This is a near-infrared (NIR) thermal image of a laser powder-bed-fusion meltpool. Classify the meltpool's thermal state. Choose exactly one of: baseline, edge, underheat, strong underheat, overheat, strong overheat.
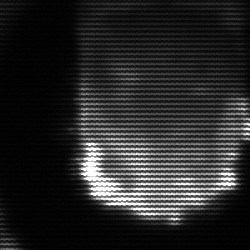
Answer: baseline